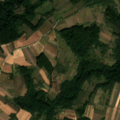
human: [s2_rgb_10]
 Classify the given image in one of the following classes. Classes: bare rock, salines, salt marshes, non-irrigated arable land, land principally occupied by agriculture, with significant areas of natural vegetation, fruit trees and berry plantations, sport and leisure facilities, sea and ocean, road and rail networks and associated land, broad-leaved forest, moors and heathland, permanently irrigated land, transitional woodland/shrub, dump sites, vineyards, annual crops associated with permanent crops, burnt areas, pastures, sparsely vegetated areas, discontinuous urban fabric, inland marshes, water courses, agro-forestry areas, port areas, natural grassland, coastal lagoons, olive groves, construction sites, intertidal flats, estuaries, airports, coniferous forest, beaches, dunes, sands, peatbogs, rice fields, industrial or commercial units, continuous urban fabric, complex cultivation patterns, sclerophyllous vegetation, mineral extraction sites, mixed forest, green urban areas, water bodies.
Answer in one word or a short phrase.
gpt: complex cultivation patterns, land principally occupied by agriculture, with significant areas of natural vegetation, broad-leaved forest